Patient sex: M
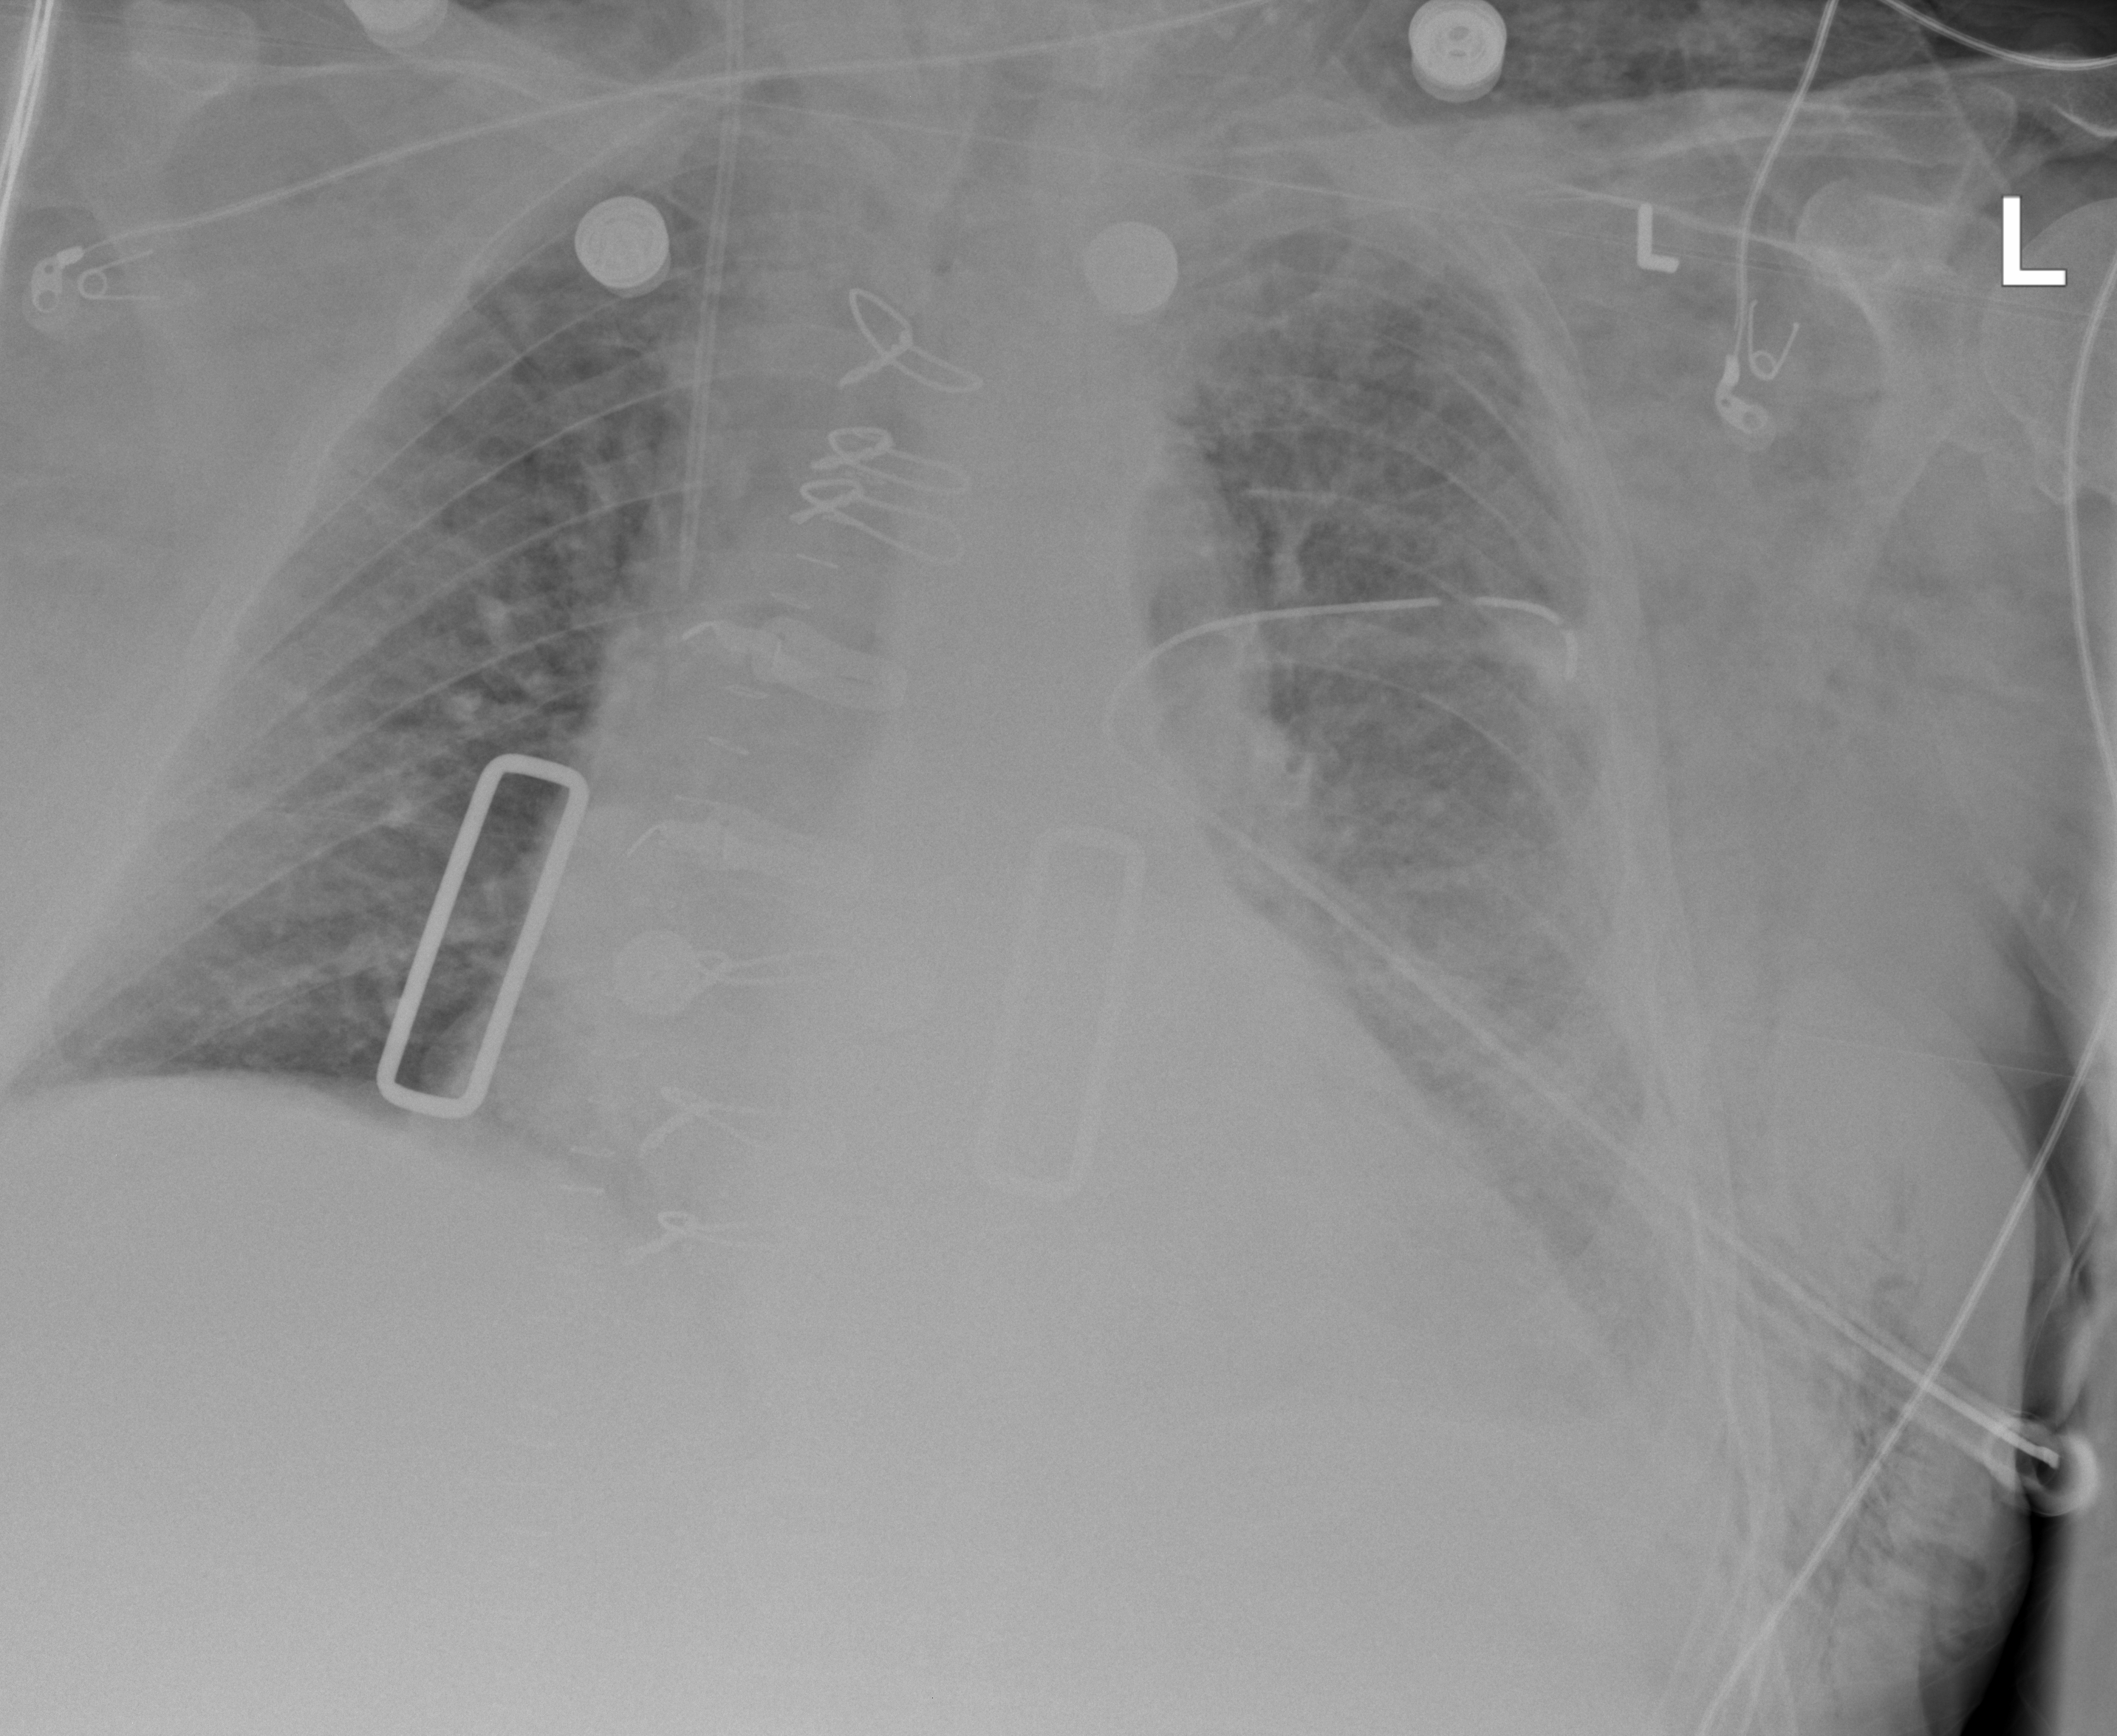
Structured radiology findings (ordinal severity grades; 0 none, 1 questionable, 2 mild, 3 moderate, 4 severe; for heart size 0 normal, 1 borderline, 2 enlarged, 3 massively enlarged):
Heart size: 2
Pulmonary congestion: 2
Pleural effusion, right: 1
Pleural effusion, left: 2
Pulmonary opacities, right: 2
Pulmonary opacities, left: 2
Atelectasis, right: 2
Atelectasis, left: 2